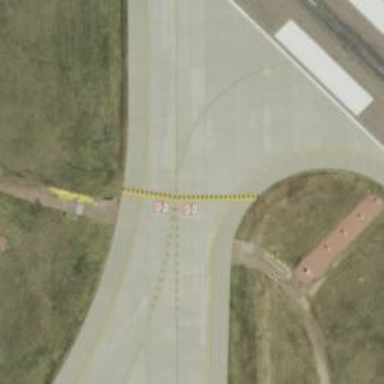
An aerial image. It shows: Image of taxiway at airport.